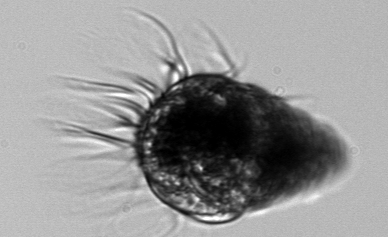
Label: Laboea_strobila